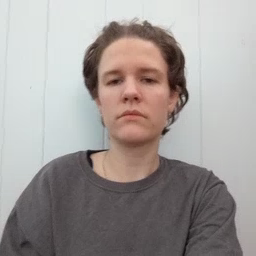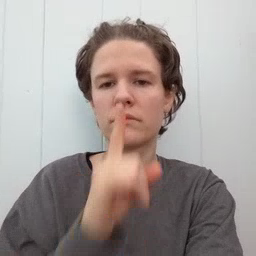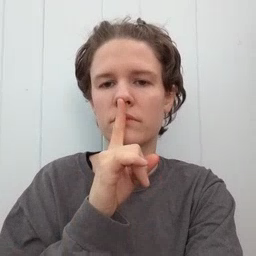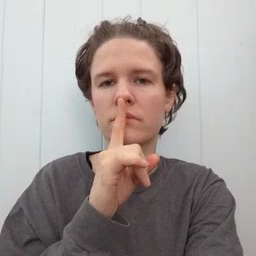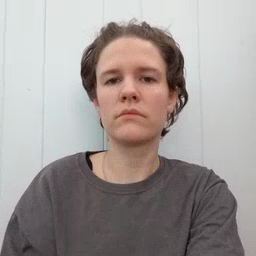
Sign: shhh